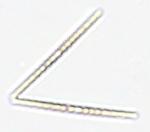
Label: Thalassionema